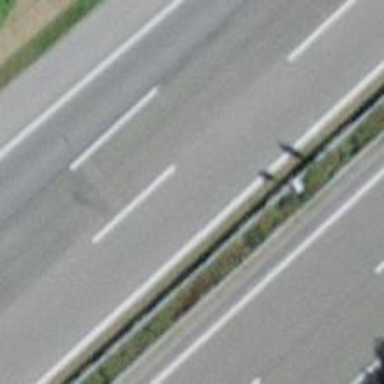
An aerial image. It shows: Motorway junction.